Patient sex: M
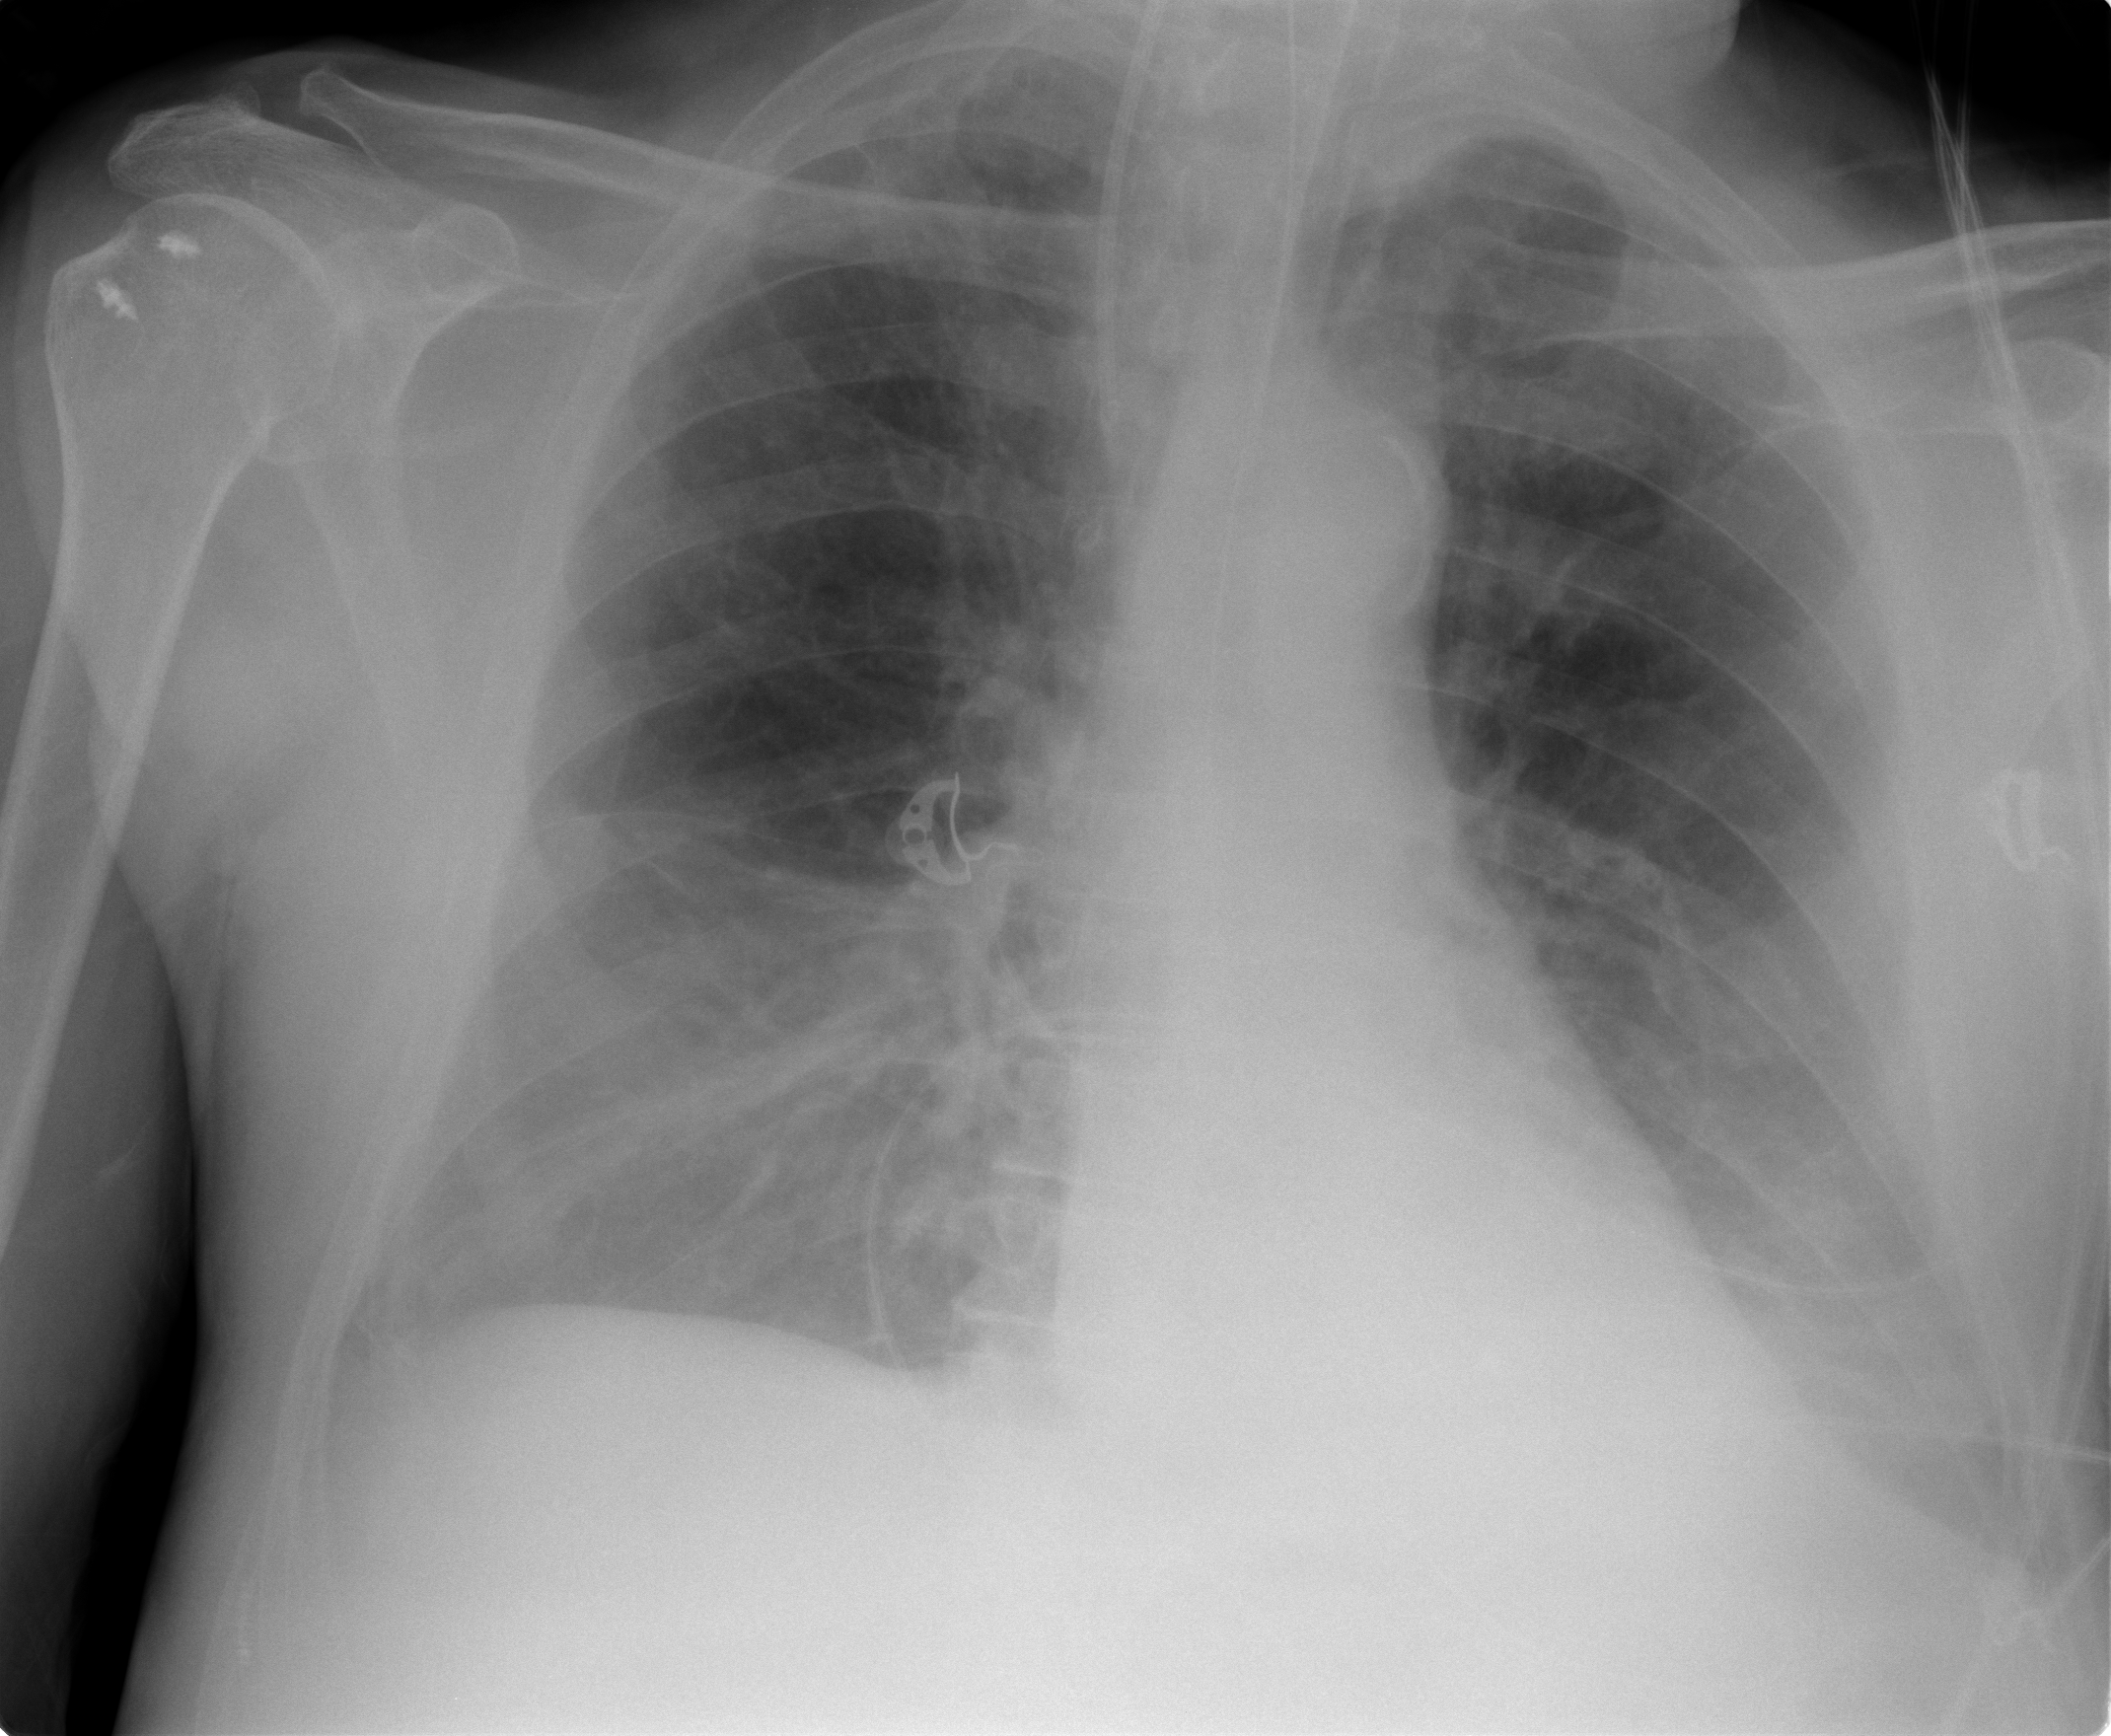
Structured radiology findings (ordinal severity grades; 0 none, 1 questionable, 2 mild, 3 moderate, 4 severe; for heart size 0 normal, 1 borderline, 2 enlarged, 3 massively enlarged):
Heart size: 0
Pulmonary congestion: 0
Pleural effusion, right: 0
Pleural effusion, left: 1
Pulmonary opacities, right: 2
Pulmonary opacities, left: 0
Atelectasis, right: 2
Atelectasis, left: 2